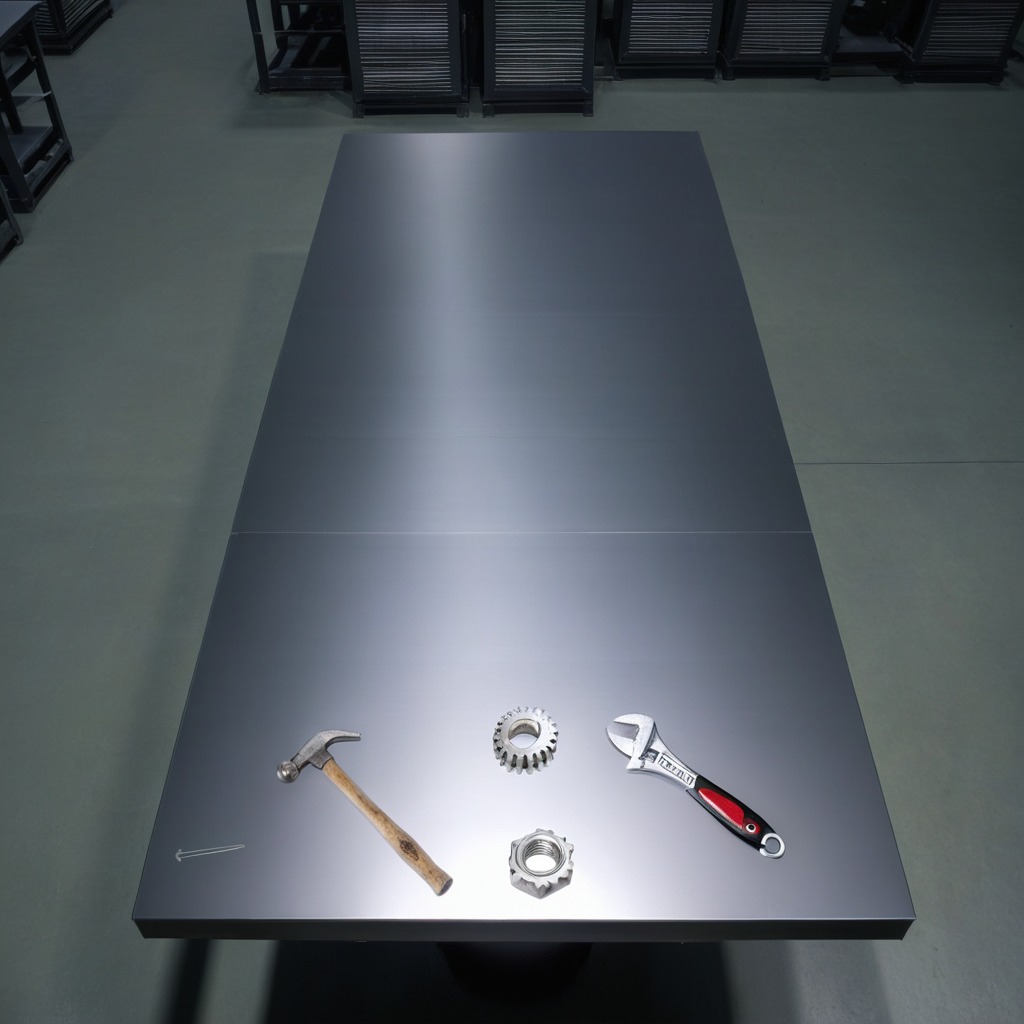
A gear with teeth, a hammer, an iron nail, a metal nut, and a wrench are lying on the tabletop.